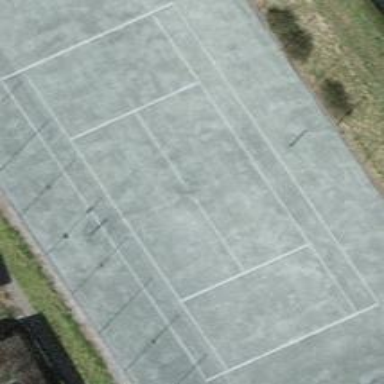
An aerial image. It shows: Tennis court in leisure pitch.